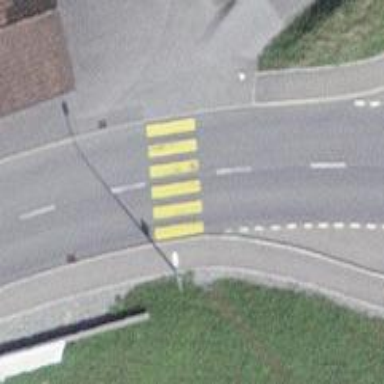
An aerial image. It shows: Zebra crossing on the road.